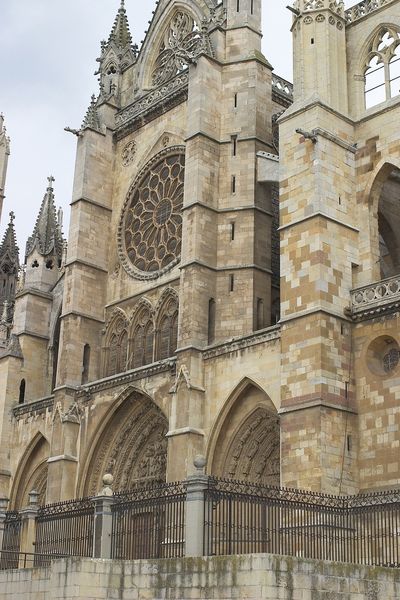
Titel: Kathedrale “Santa Maria la Réal” in Leon
Standort: Léon, Santa Maria la Real (EU - E)
Schlagwörter: fenster, frankreich, pfeiler, stützen, säulen, tür, zaun, architektur, stein, steine, gitter, kirche, gotik, fassade, giebel, mauer, pilaster, figuren, zinnen, bögen, eingang, türme, rundfenster, balustrade, dom, kreise, kugeln, kathedrale, portal, tore, sandstein, gotisch, rosette, spitzbogen, spitzbögen, ballustrade, glauben, rosetten, maßwerk, tympanon, protal, dachreiter, wimperg, kirchenfassade, rostte, fischblase, fensterrosette, kathetrale, tampanon